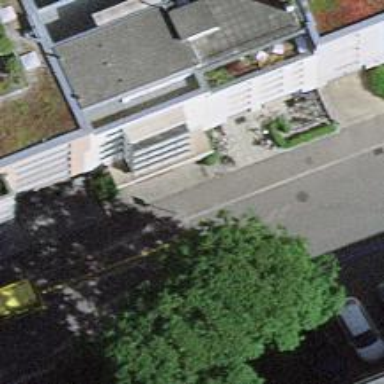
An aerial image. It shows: Hotel.